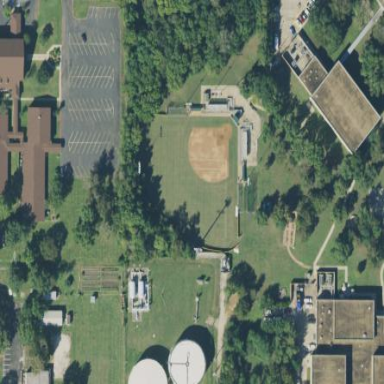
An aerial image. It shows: Baseball pitch for leisure and sports activities.